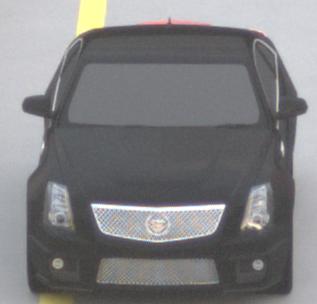
Make: Cadillac
Model: CTS-V
Detailed model: CTS-V (II) Limousine
Model produced from: 2008/11
Model produced until: 2010/12
Doors: 4
Color: black
Road condition: dry road
Daytime: sunrise or sunset
Contrast: low contrast